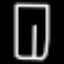
Label: pants